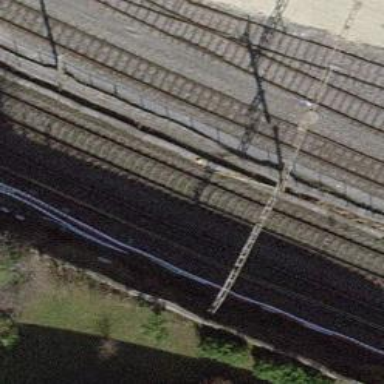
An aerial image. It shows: Railway track with contact lines for electrification.